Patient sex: F
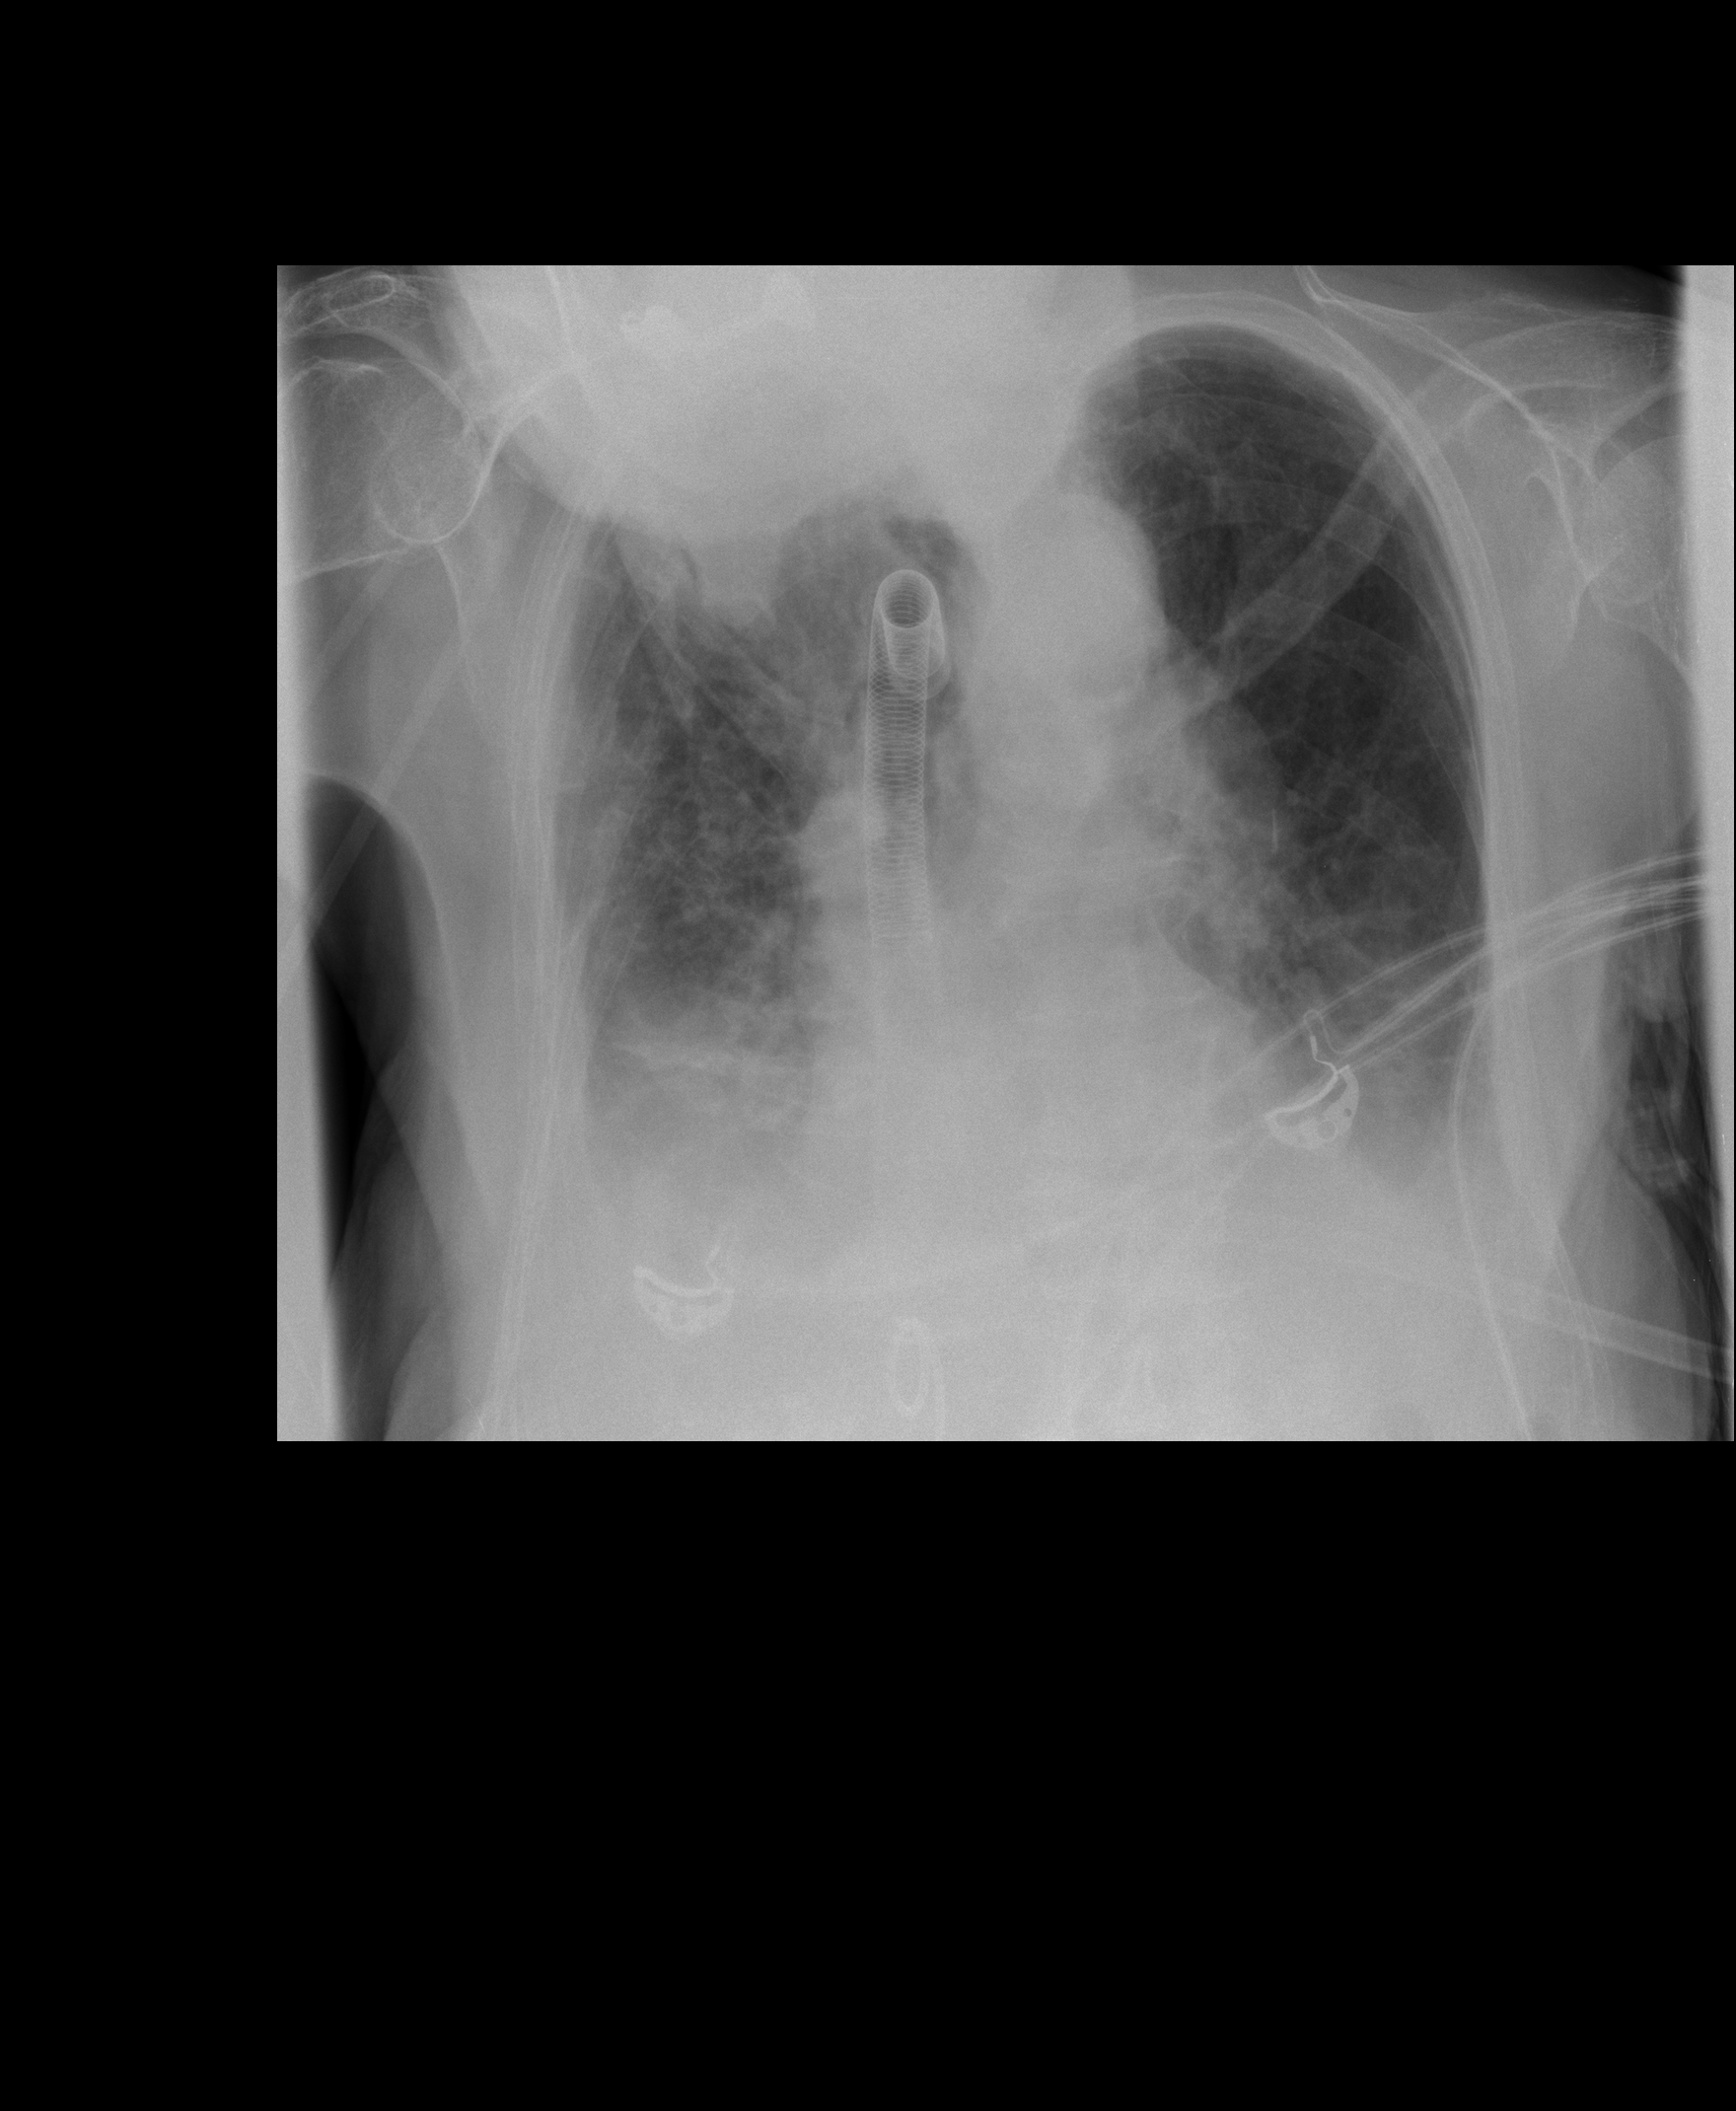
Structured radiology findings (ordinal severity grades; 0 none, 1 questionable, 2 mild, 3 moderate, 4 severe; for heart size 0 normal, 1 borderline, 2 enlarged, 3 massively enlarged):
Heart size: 0
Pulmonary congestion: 0
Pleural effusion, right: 2
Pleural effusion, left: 0
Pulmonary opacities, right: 2
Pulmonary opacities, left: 0
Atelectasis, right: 0
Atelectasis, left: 0